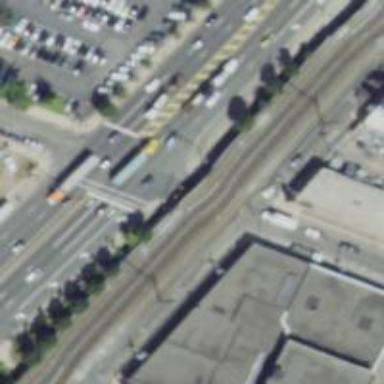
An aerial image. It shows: Bridge over electrified railway with contact line.